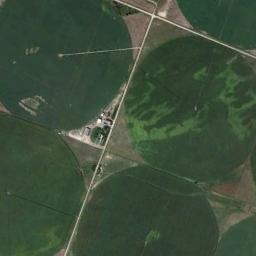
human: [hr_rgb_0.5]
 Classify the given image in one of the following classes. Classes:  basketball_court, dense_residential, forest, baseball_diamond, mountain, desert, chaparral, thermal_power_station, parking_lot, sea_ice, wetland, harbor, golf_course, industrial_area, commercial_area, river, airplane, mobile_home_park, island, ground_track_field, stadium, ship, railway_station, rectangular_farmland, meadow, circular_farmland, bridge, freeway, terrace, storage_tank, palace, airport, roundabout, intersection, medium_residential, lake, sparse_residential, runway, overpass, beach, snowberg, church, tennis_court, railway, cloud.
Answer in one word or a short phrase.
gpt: circular_farmland